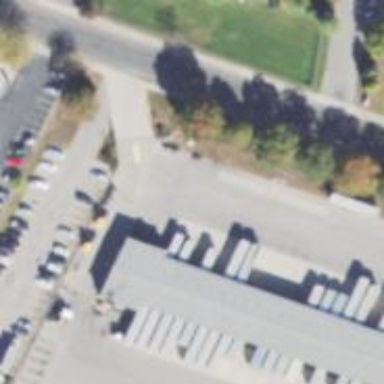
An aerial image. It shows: Commercial building.